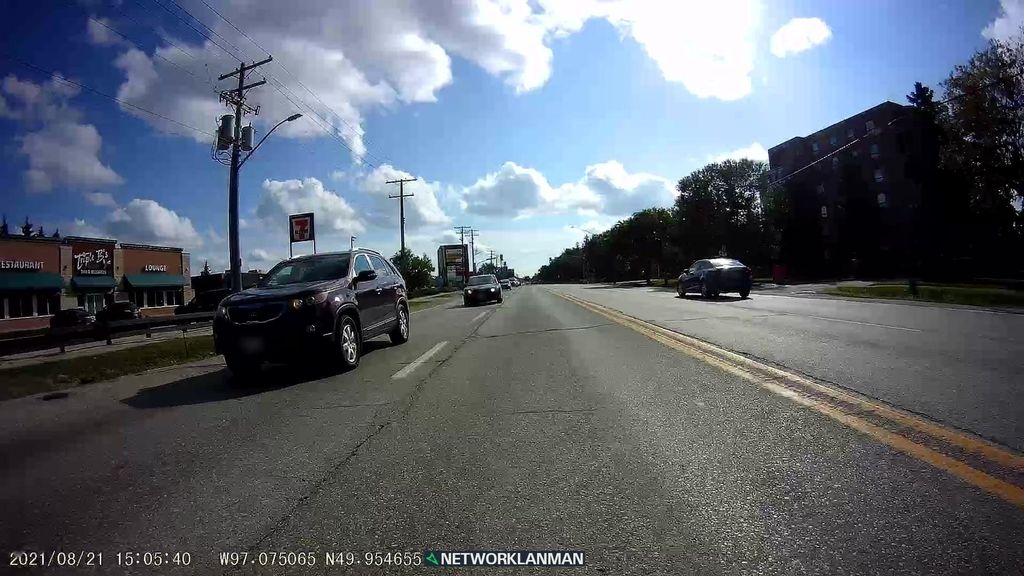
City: winnipeg